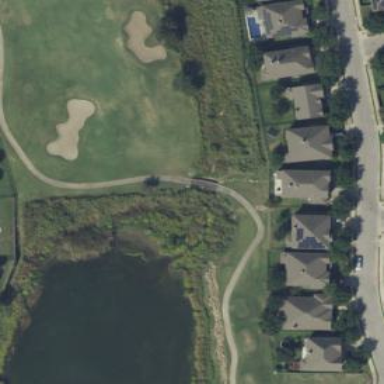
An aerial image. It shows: Water hazard on golf course. The hazard is natural water feature.